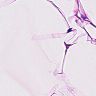
Metastatic tissue present: no